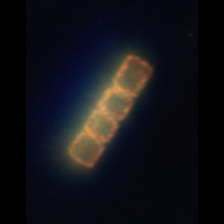
Taxon: Lauderia_Hemiaulus
Group: Diatoms